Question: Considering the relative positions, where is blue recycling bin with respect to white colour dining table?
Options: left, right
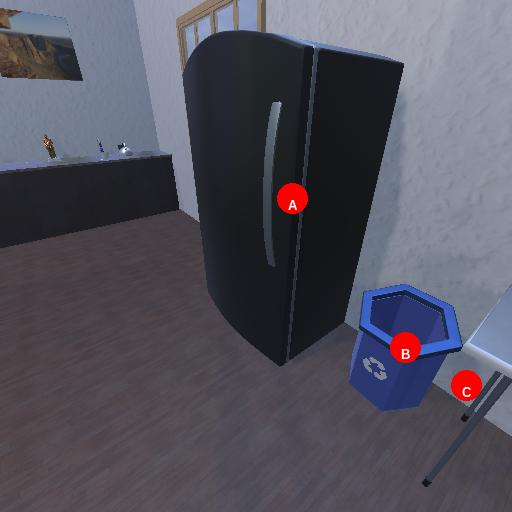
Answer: left